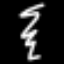
Label: squiggle